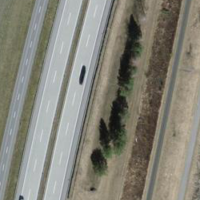
EUNIS habitat code: 57
Species observed at this site:
Lathyrus vernus
Corvus corone
Milvus migrans
Ciconia ciconia
Buteo buteo
Columba palumbus